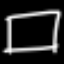
Label: square